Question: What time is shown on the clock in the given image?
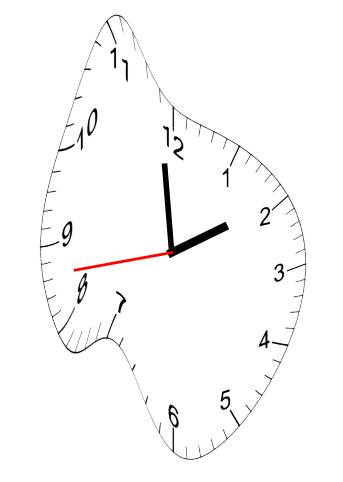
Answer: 01:58:43